Field crop: tomato
Growth stage: 1
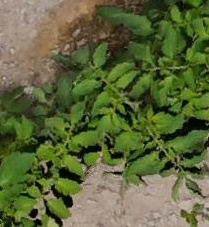
Species: tomato